Question: scenario:
I had one main view controller,from that view controller i had placed 3 button and 3 container view. For each button click i had enable appropriate container.Here i had home, about us and contact us,From home i need to go the contact us container view.
How to enable the 'contact us' container view from home container view controller?

Welcomes more valuable answers, Thank you in advance.
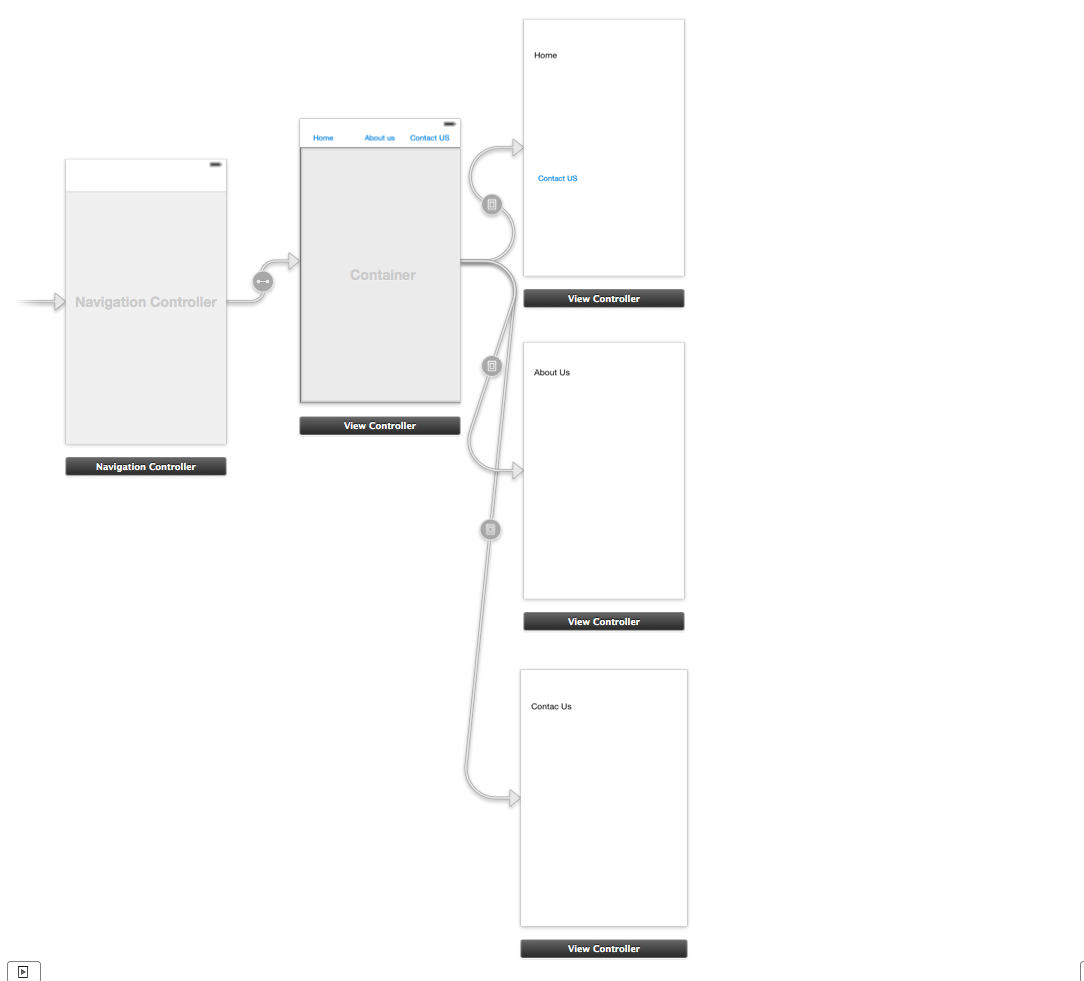
Answer: You may do the following:
1) Create a custom class for your container view controller (subclass of UIViewController) and set the class of that view controller in Interface Builder to be your custom subclass.
2) Implement some APIs in your custom container view controller class to manage its children. Maybe something like '- (void)switchToAboutVC' and similar (they should call 'performSegueWithIdentifier:sender:').
3) In your child view controllers (such as about, contact us, etc) you can access the parent view controller and make it switch, so it would look like '[(MyCustomContainerController*)[self parentViewController] switchToAboutVC]'.
PS It's fine to do so within the MVC pattern, just make sure that the right object is managing the VC hierarchy -- in this case this is your custom container controller. It's very similar to how you would work with a navigation controller except for the fact that each child view controller already has a property to get it's parent navigation controller without the need to search for it in the view controller hierarchy manually.